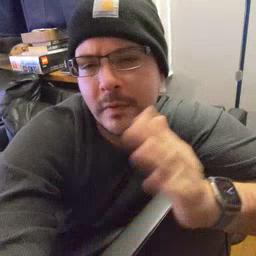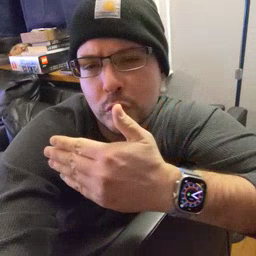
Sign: fish